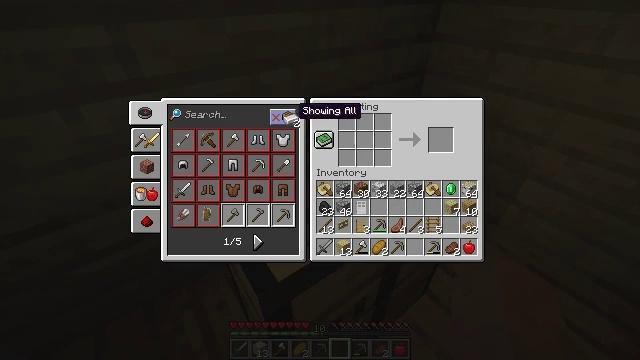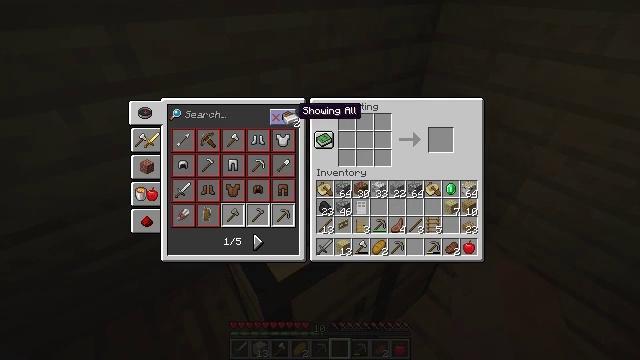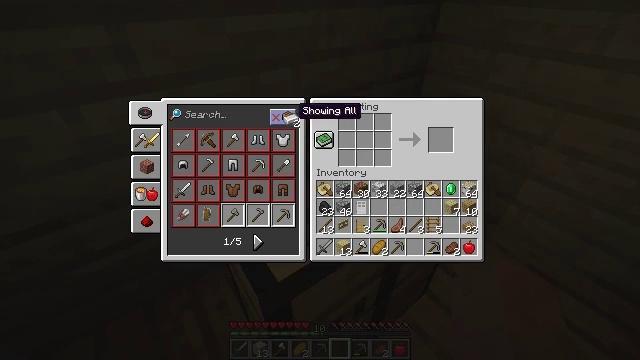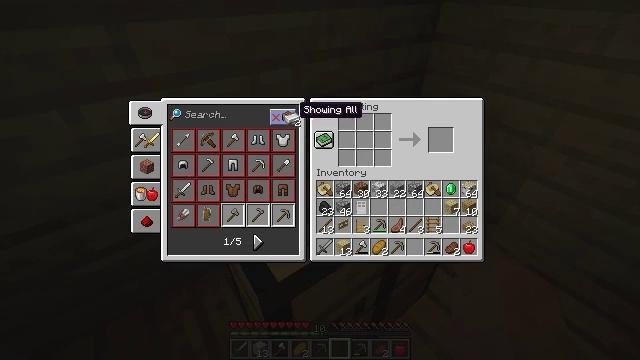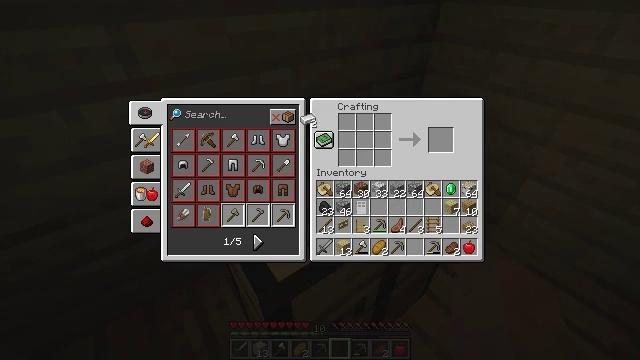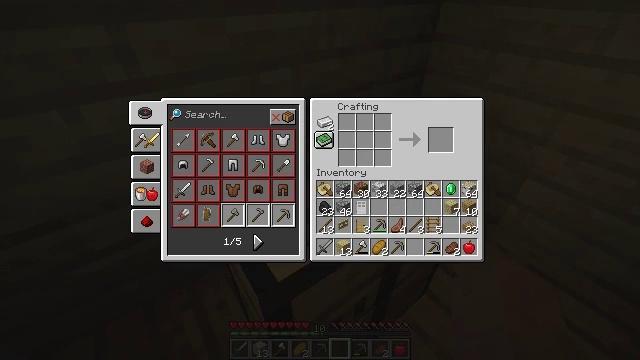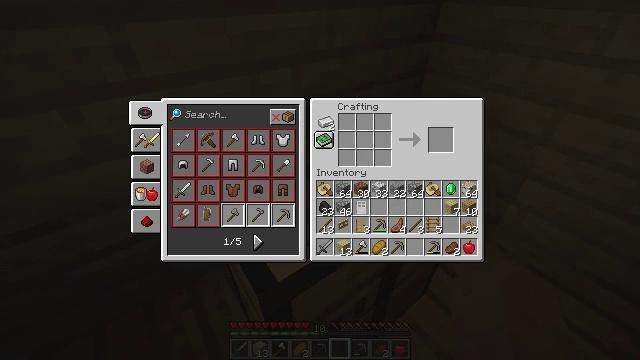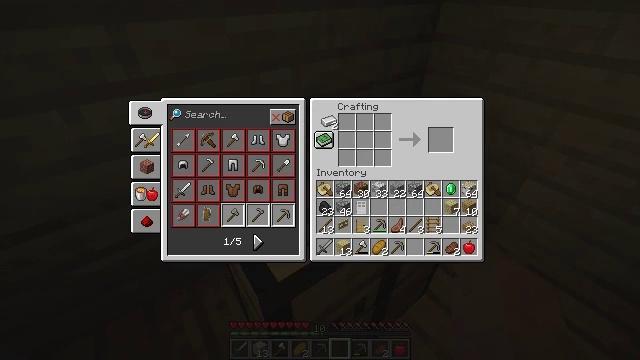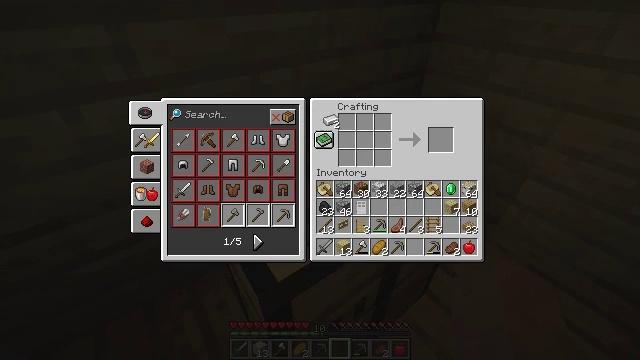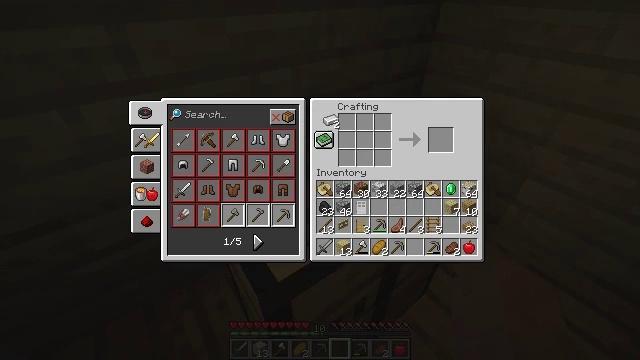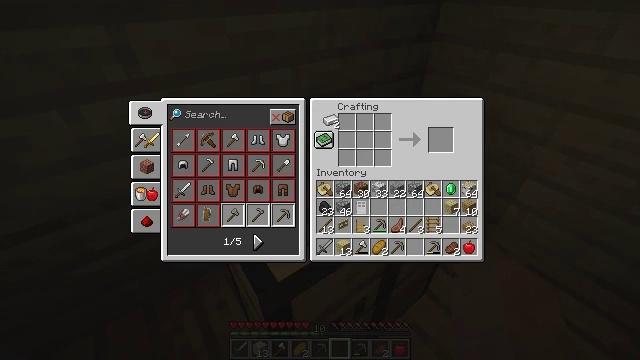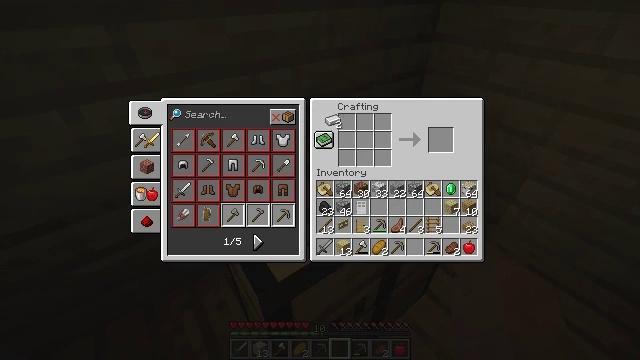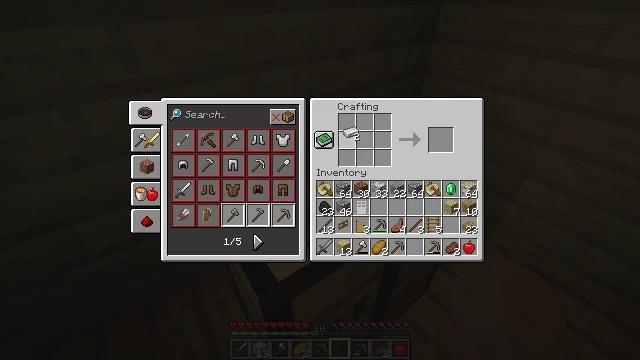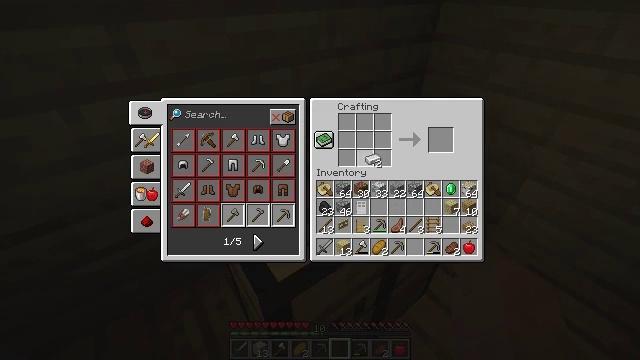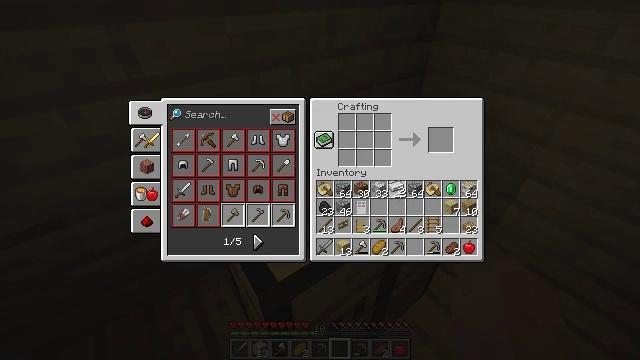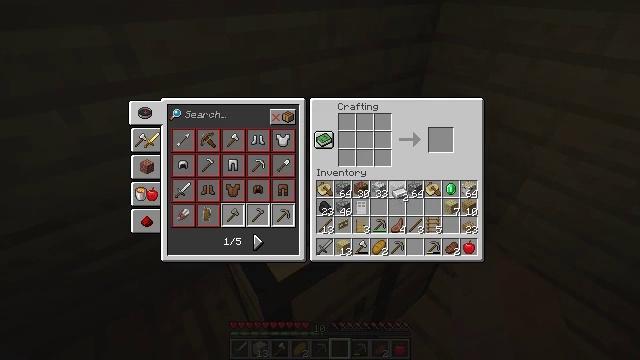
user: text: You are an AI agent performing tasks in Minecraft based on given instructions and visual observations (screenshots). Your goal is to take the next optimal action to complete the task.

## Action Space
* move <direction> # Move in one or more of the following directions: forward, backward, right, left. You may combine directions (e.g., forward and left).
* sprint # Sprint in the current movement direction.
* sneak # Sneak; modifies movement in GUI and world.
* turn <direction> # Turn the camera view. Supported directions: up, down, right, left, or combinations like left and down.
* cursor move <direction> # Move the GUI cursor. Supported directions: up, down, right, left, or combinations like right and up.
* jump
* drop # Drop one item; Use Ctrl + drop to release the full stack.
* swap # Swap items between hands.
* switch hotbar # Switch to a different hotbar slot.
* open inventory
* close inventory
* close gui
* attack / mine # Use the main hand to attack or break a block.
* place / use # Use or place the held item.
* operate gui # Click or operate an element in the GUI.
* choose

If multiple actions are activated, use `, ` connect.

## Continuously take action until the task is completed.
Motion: motion action
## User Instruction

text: Craft shears.
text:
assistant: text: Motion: no_op
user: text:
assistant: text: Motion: no_op
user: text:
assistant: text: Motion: no_op
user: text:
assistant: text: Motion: cursor move right
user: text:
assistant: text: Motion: cursor move right
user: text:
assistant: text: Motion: no_op
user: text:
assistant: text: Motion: no_op
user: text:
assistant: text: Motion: no_op
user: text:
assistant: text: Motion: no_op
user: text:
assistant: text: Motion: no_op
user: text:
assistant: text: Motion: no_op
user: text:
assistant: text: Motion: cursor move right and down
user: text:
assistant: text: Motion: cursor move right and down
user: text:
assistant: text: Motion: cursor move right and down
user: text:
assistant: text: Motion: cursor move down
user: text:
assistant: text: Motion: no_op
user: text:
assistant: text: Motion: no_op
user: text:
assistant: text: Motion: no_op
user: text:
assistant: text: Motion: no_op
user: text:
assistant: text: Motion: no_op
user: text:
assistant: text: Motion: no_op
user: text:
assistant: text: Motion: no_op
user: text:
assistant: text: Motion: no_op
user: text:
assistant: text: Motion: no_op
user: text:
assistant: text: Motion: no_op
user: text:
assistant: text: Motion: no_op
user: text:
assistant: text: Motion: operate gui
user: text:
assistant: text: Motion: operate gui
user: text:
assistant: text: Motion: operate gui
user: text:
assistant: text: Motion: operate gui